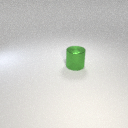
large green metal cylinder